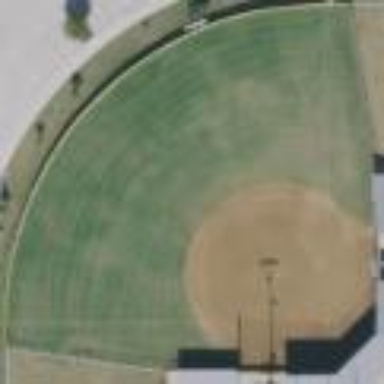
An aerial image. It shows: Dirt baseball pitch for leisure and sports activities.